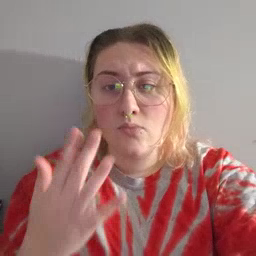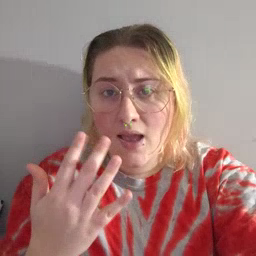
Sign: wait